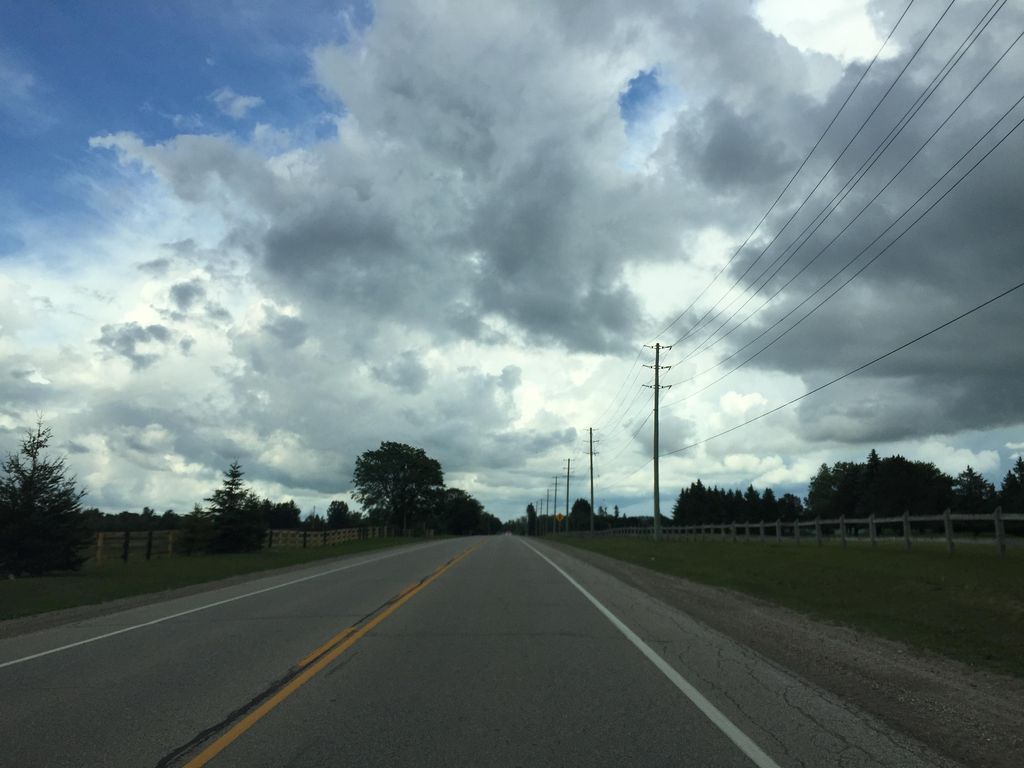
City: kitchener-waterloo